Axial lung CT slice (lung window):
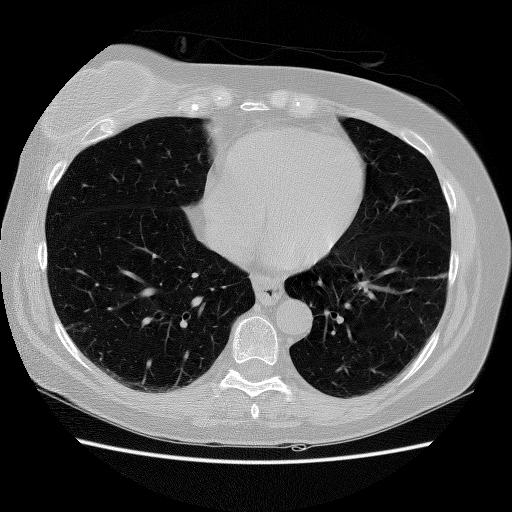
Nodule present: no